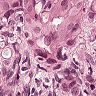
Metastatic tissue present: yes